Question: I can't drag code to Library on Xcode10

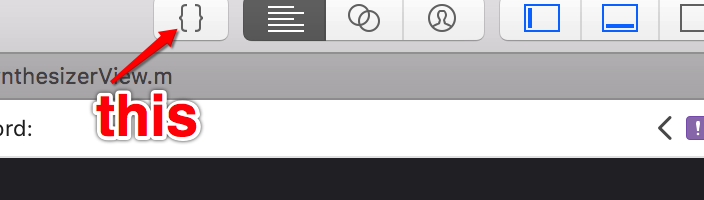
Answer: Bellow are the steps to add custom code snippet
Step1 - Select your code snippet and right click. Then select 'create Code snippet'
Step2 - Give your title for the snippet and save.
<URL>
<URL>